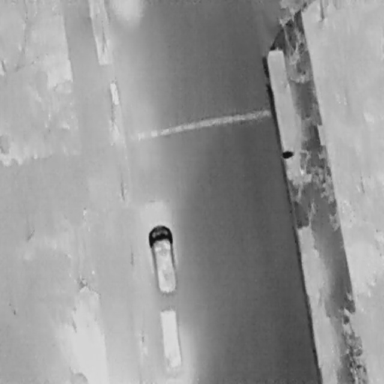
There are two Cars in the infrared image.